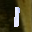
Label: 1